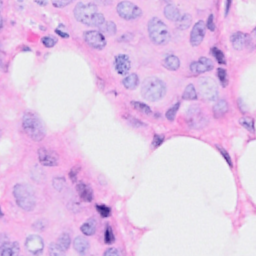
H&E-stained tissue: Breast